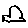
Label: cloud